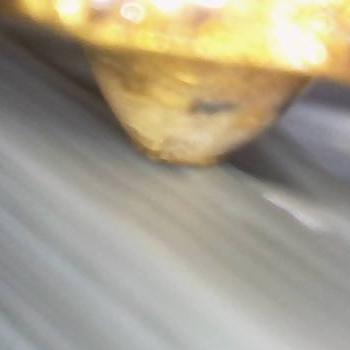
Flow rate: 100%